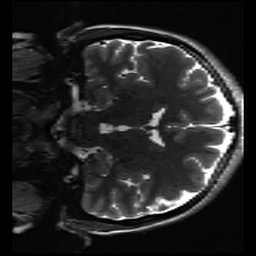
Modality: inplaneT2
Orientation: coronal